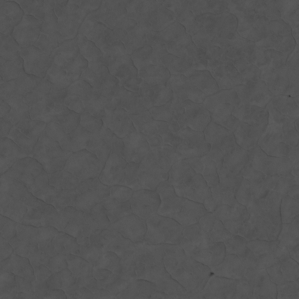
Label: non_frost